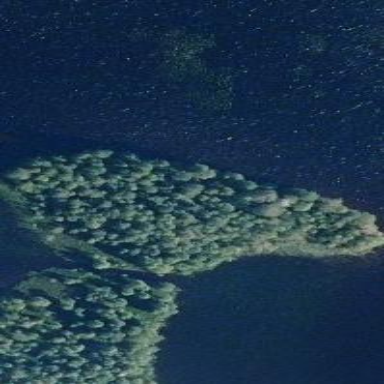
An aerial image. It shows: Image showing island.